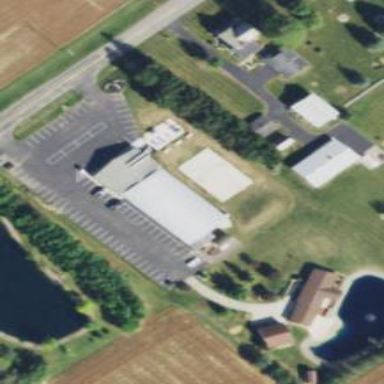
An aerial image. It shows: Building housing bowling alley.